Interaction volume radius: 5 \u00c5
Interaction volume height: 15 \u00c5
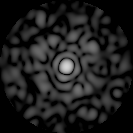
Disorder parameter: 0.7897